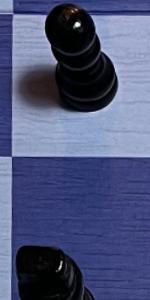
Label: Empty